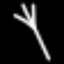
Label: fork